Interaction volume radius: 5 \u00c5
Interaction volume height: 20 \u00c5
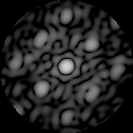
Disorder parameter: 0.418